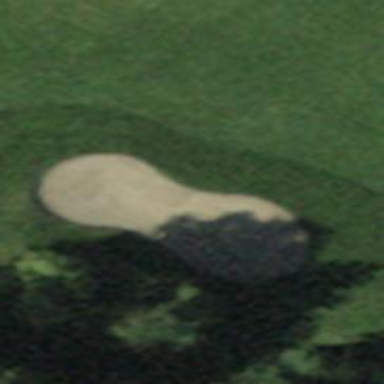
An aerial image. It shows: Golf bunker filled with natural sand.